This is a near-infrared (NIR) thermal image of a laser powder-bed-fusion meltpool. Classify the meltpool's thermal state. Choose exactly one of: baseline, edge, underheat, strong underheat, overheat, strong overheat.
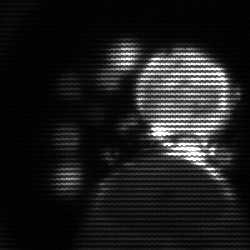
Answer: baseline